Field crop: maize
Growth stage: 2
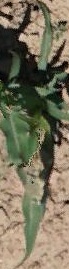
Species: maize